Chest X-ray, PA view. Patient: 33 years old, sex M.
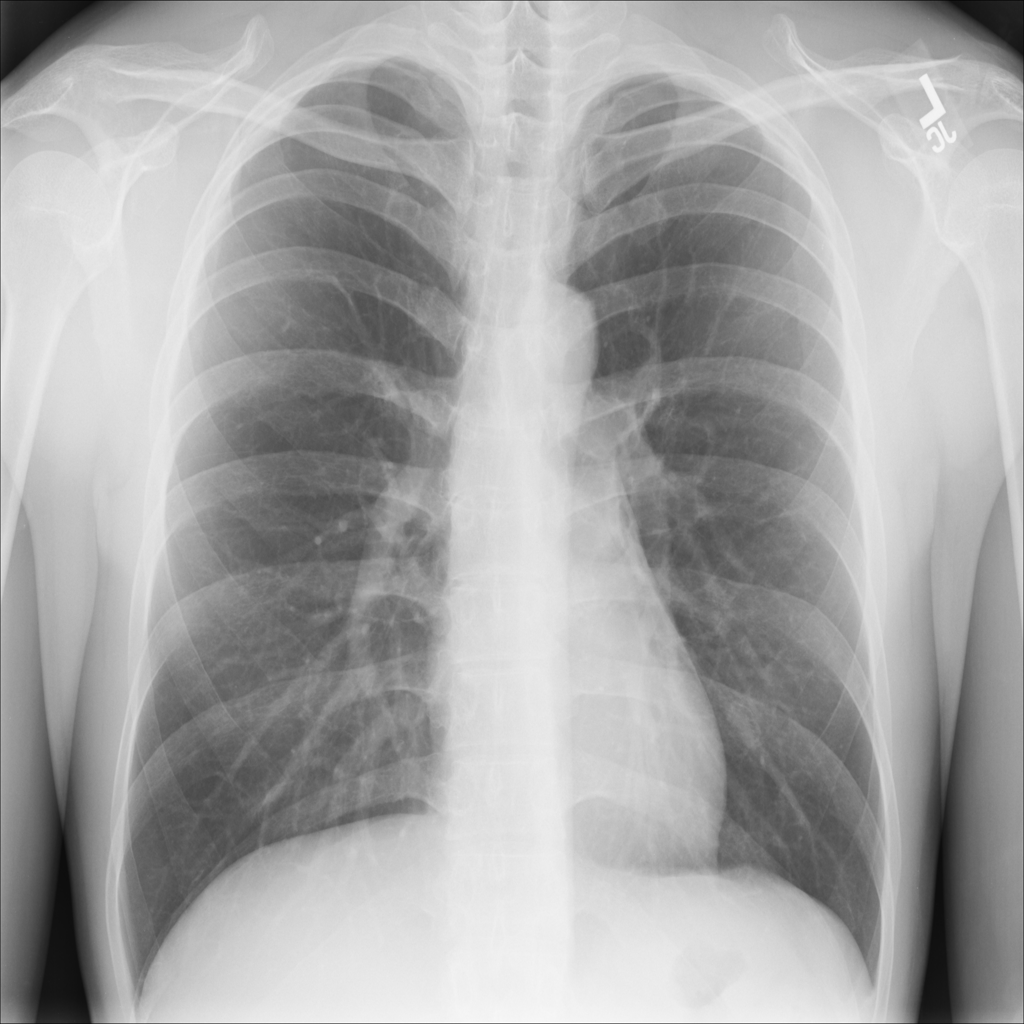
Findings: No Finding